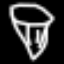
Label: diamond